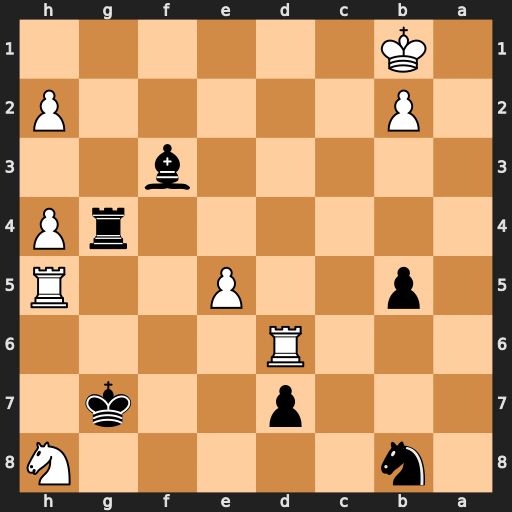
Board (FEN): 1n5N/3p2k1/3R4/1p2P2R/6rP/5b2/1P5P/1K6
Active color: b
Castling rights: -
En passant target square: -
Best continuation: Rg1+ Ka2 Bxh5